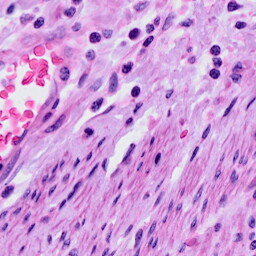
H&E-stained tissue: Cervix